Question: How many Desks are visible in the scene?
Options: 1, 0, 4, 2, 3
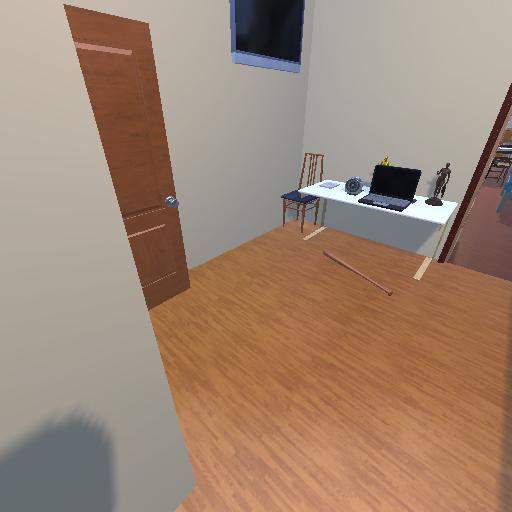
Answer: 1